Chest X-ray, AP view. Patient: 69 years old, sex F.
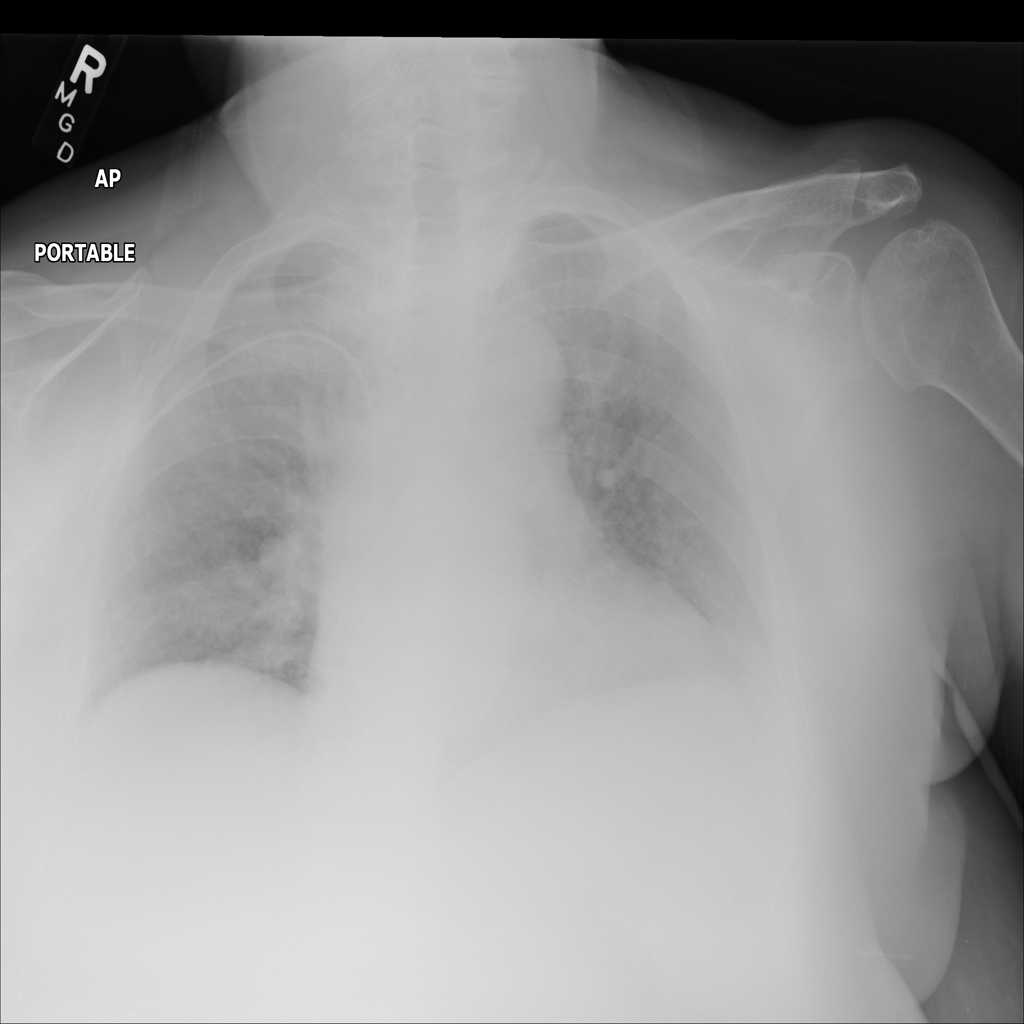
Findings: No Finding